Interaction volume radius: 5 \u00c5
Interaction volume height: 25 \u00c5
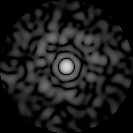
Disorder parameter: 0.8214